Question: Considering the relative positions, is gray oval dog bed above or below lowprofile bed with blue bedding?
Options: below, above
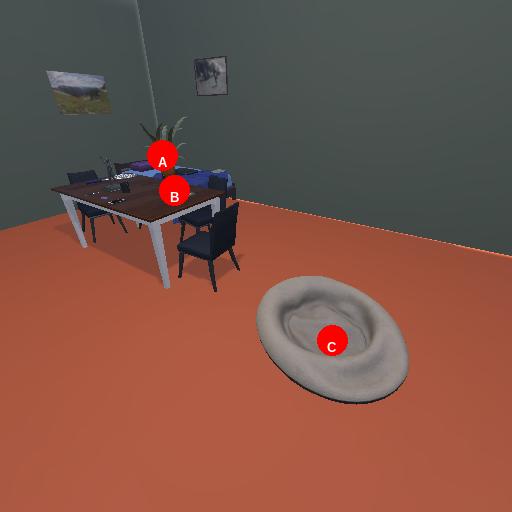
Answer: below